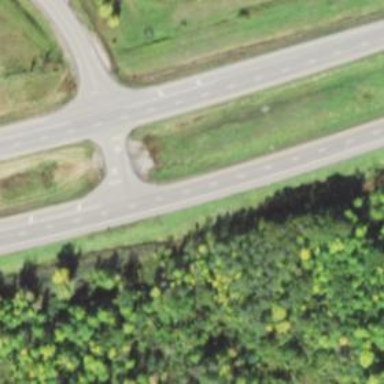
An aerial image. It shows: Trunk highway.